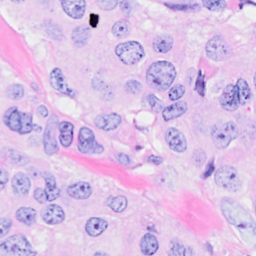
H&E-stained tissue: Breast